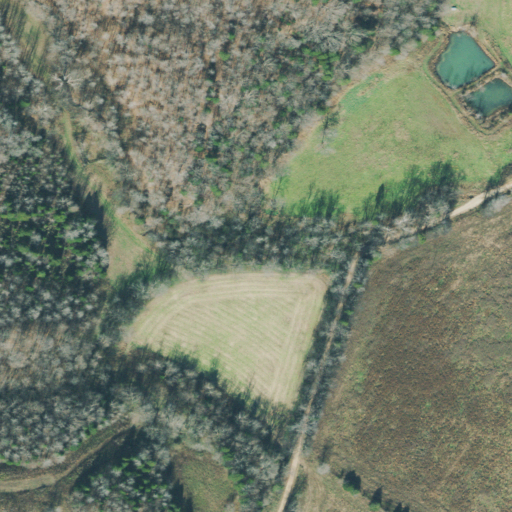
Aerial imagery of valley in Tennessee named Graves Hollow containing deciduous forest, pasture, cultivated crops, open development, and low intensity development